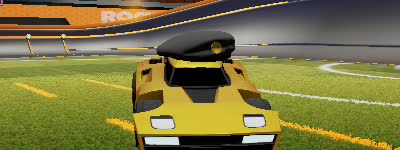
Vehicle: breakout